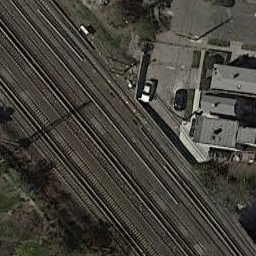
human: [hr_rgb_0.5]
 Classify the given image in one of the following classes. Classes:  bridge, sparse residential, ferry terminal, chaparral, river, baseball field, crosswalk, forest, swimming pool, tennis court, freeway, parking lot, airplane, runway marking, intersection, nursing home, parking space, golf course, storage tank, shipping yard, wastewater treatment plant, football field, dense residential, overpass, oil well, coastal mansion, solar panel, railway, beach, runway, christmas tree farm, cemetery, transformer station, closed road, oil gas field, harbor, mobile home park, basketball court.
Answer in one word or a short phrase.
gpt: railway